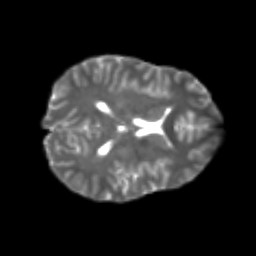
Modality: T2w
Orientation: axial
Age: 24
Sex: male
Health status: healthy
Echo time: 0.074 s